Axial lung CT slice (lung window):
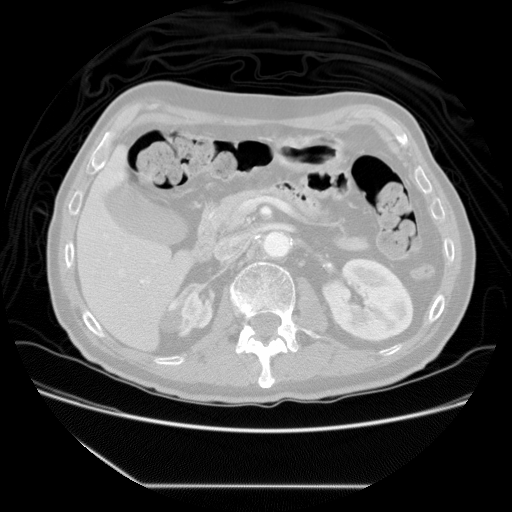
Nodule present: no